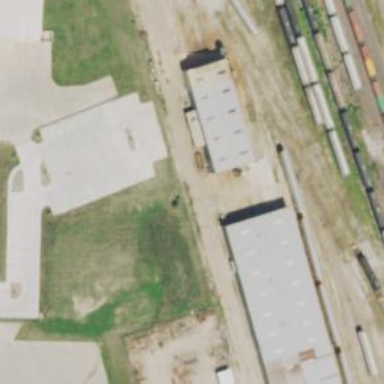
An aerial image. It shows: Railway yard used for servicing trains.